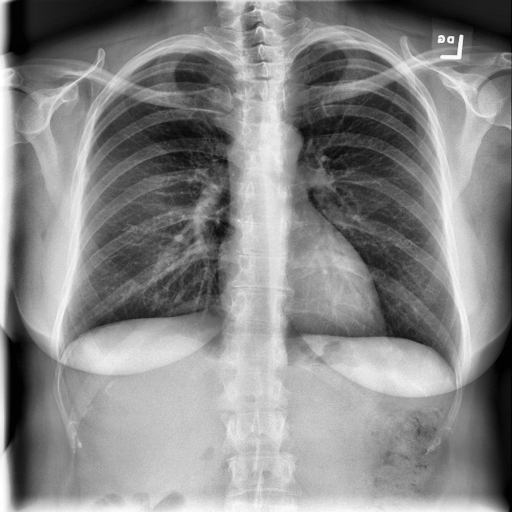
Finding: NORMAL